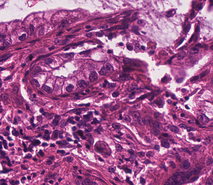
Tumor epithelial tissue: yes
Tumor-associated stroma tissue: yes
Normal tissue: no